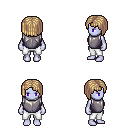
a pixel art fantasy rpg character, female body template, dark elf, purple skin, steel chest armor, white pants, white blonde pageboy hairstyle, four views (front, back, left, right), 2x2 character sprite sheet, small pixel art, hard edges, no anti-aliasing